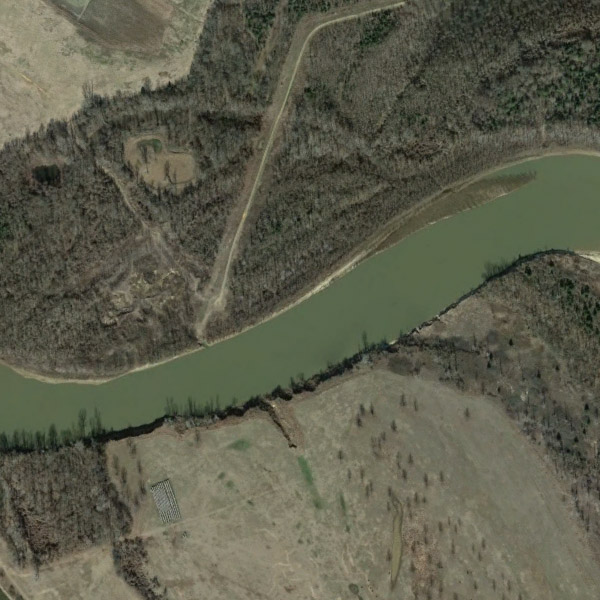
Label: River